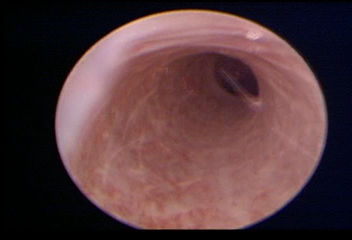
Modality: WLC
Class: Normal mucosa
Bladder cancer association: No